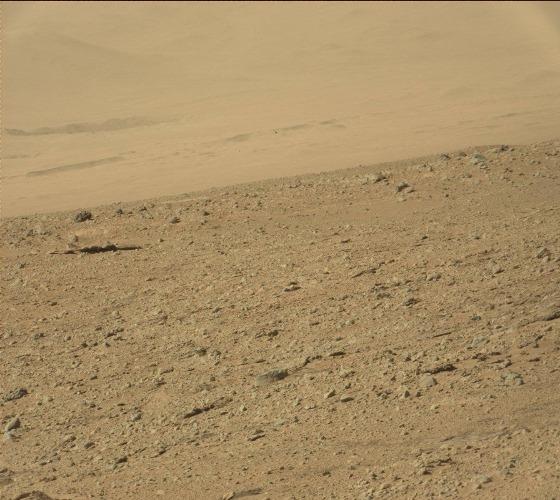
Terrain classes present: Gravel / Sand / Soil, Rock, Sky / Distant Mountains